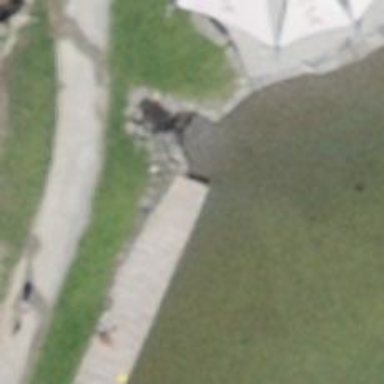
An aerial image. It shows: Boardwalk bridge over path.